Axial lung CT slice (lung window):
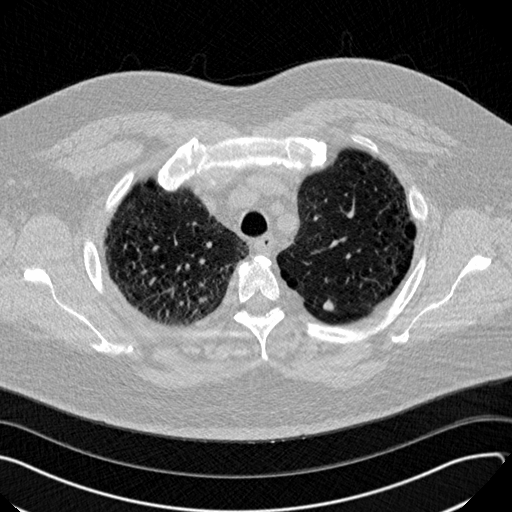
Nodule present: yes
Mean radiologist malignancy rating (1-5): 3.25